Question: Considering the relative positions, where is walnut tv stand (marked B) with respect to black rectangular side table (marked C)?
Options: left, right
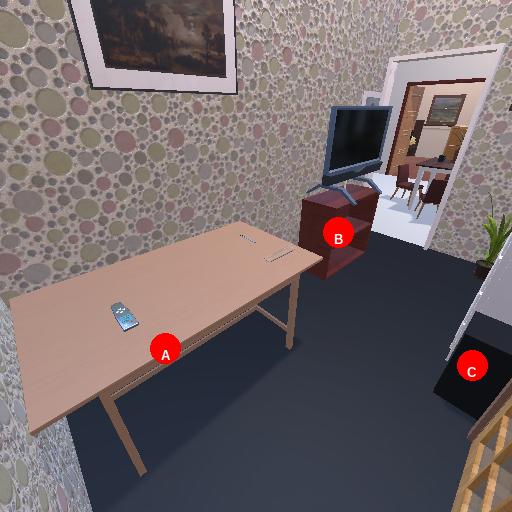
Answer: left